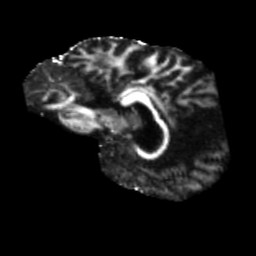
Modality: FA
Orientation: sagittal
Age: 57
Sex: male
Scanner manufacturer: siemens
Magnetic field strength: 3 T
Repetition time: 5.47 s
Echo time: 0.0854 s